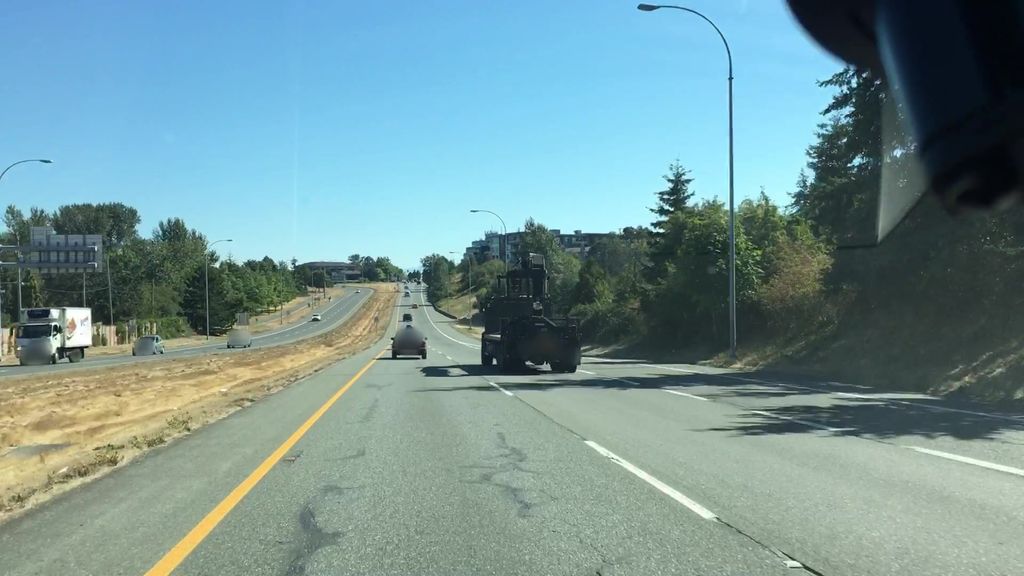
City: victoria